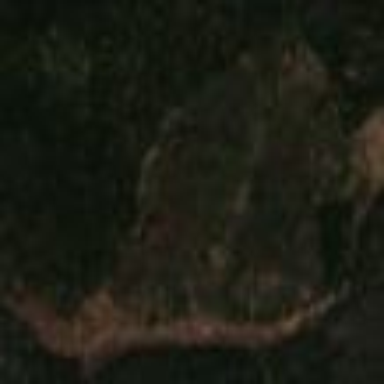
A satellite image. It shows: Logging area.